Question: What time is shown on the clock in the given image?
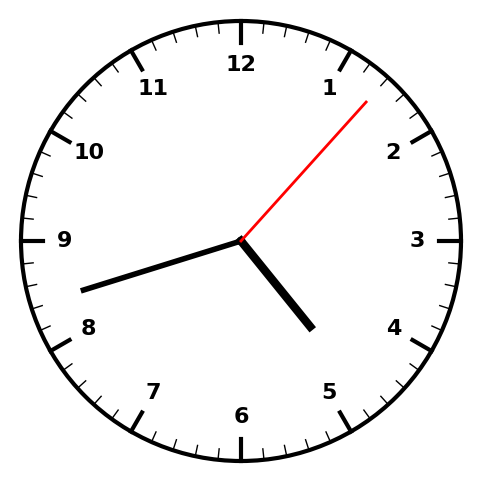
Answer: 04:42:07